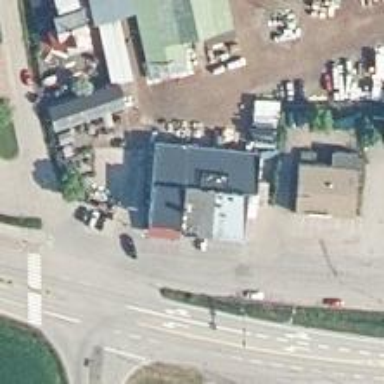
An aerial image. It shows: Convenience shop.